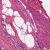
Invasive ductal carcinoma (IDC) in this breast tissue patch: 0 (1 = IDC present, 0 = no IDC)